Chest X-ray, AP view. Patient: 53 years old, sex M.
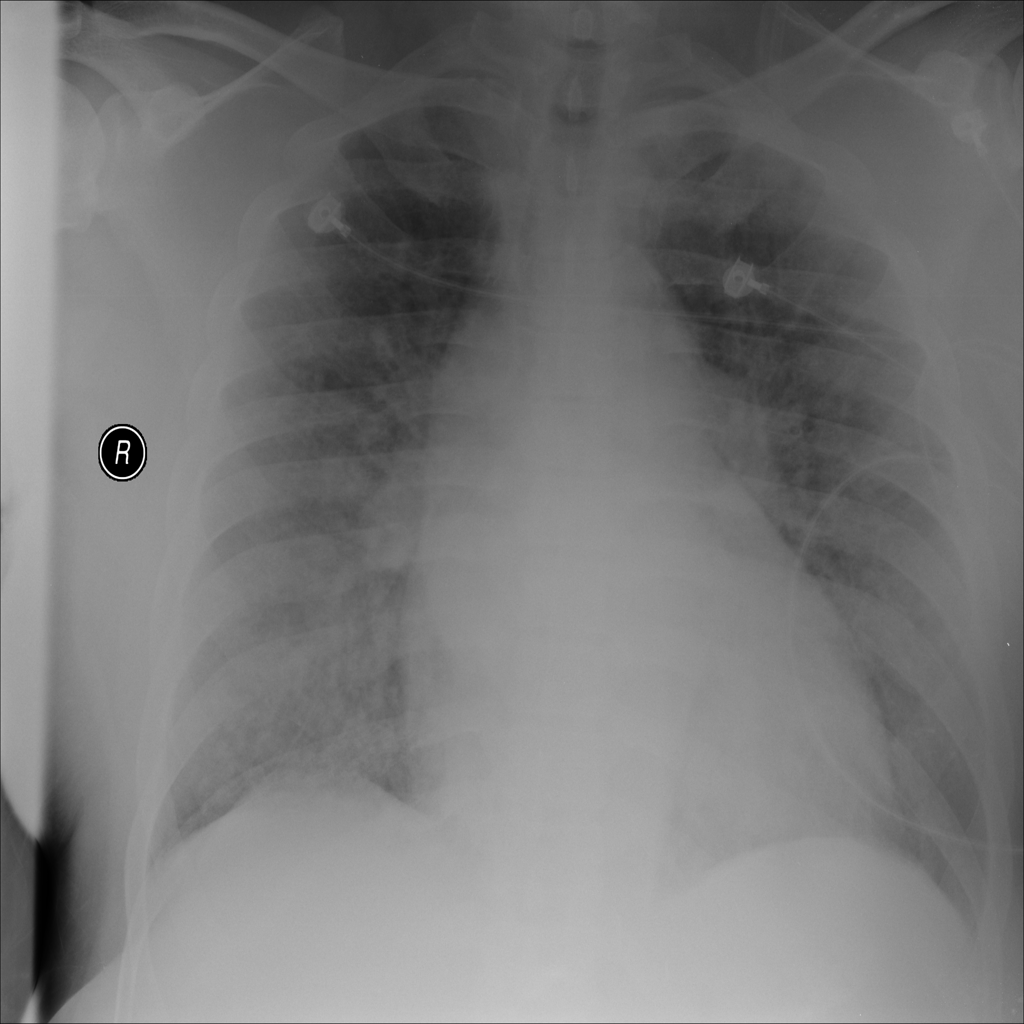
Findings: Edema